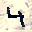
Label: 4